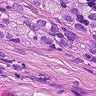
Metastatic tissue present: yes